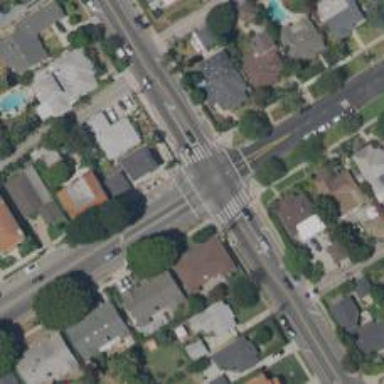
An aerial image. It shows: Footway with crossing lines.